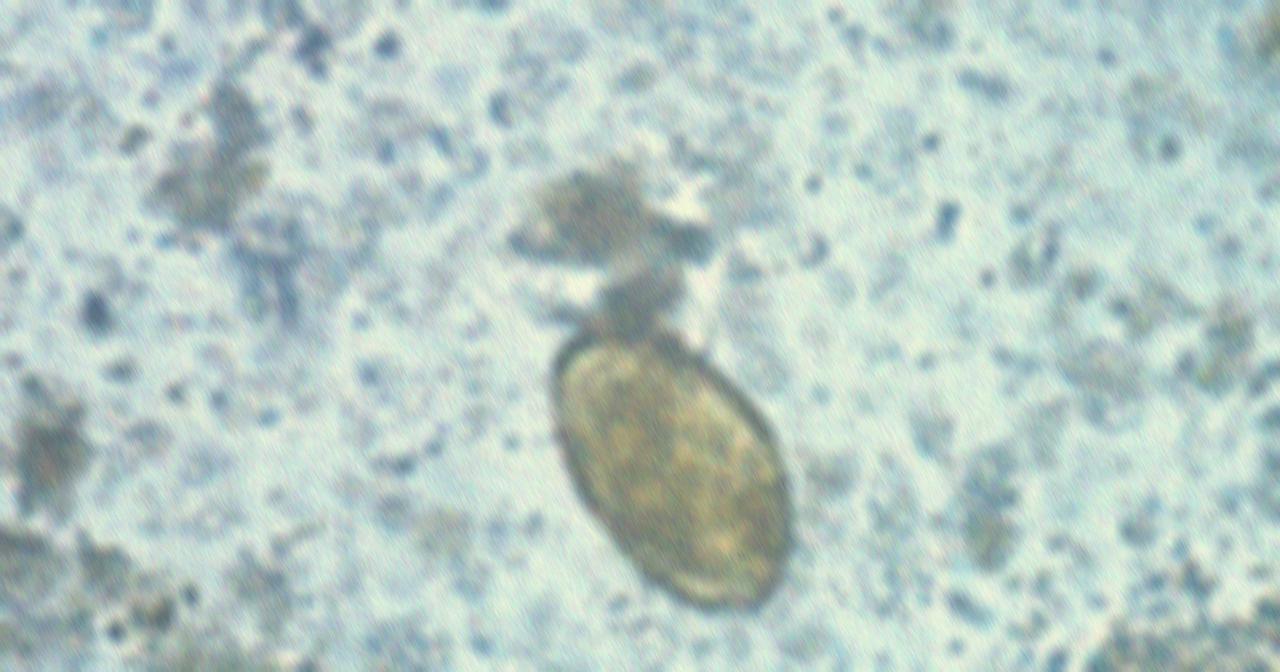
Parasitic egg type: Paragonimus spp